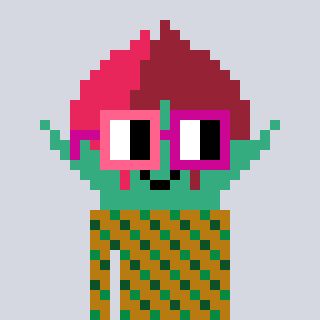
a pixel art character with square pink and red glasses, a rosebud-shaped head and a gold-colored body on a cool background